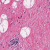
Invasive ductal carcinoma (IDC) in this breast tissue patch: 0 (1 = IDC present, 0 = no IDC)